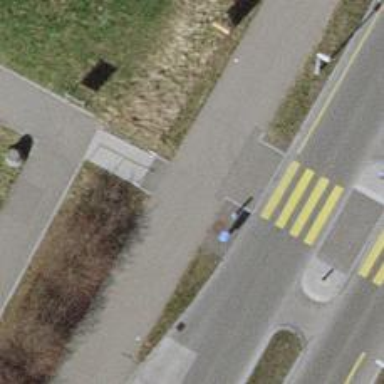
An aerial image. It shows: Set of steps on the road.